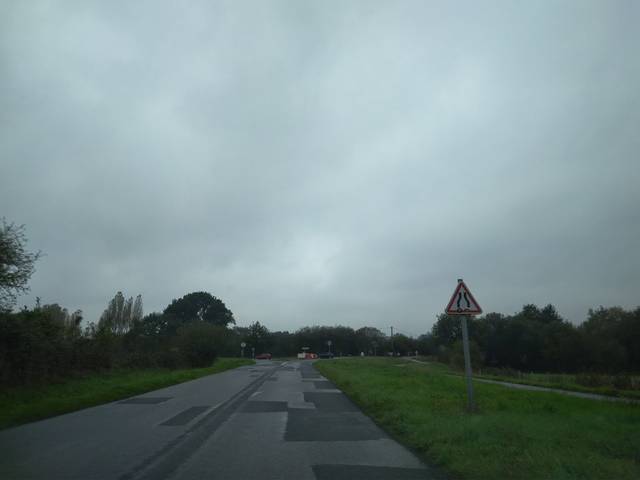
Region: France
Coordinates: 48.146, -1.667